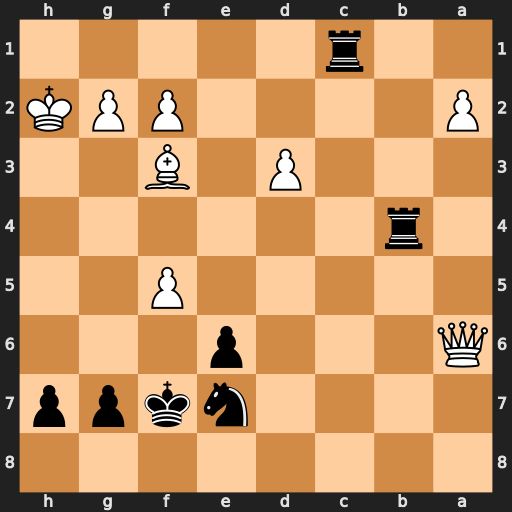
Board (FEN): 8/4nkpp/Q3p3/5P2/1r6/3P1B2/P4PPK/2r5
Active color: b
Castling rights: -
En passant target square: -
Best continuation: Rh4+ Kg3 Nxf5#